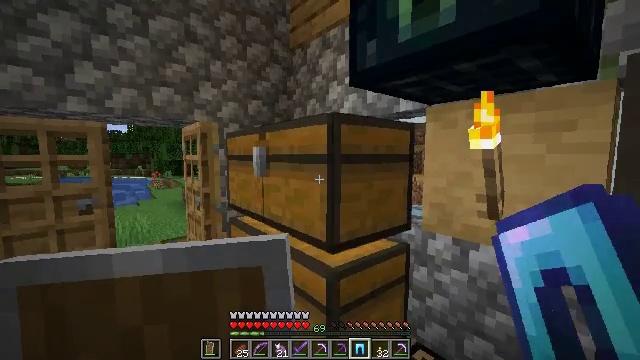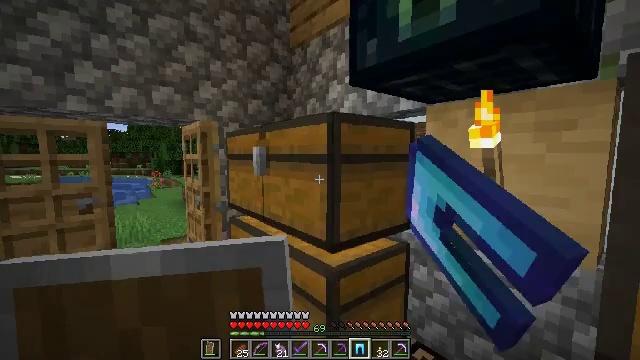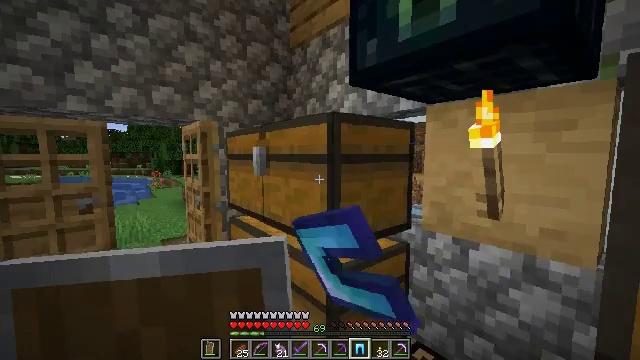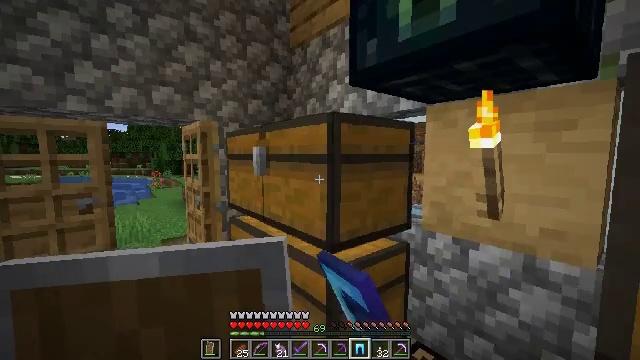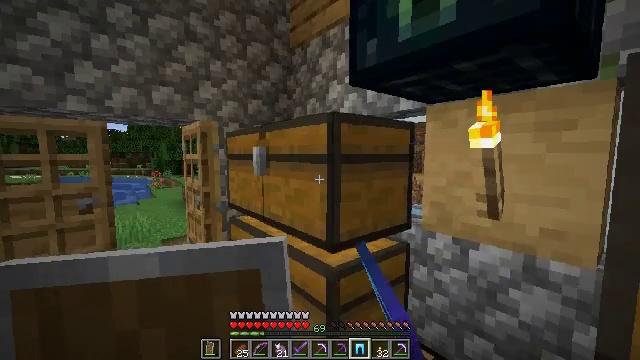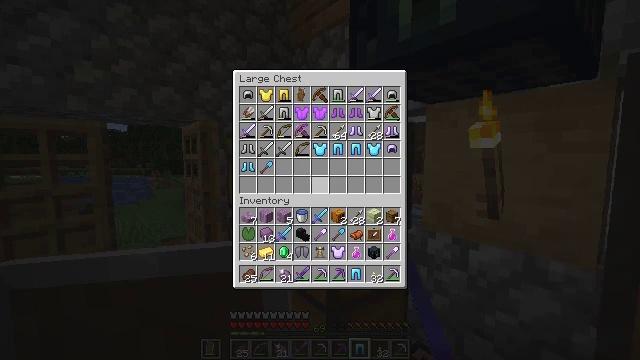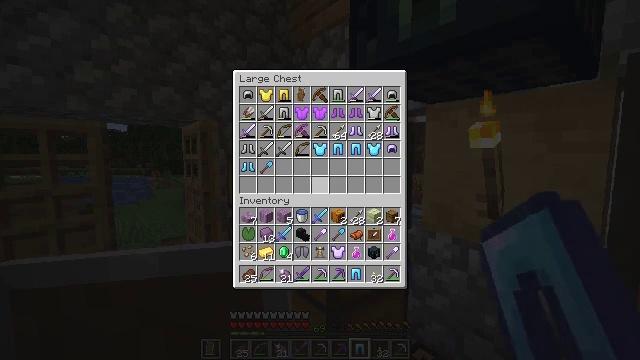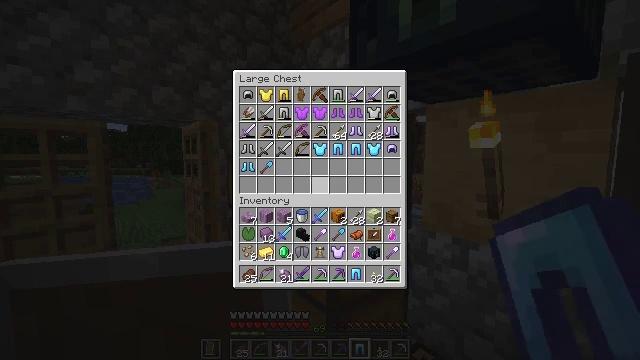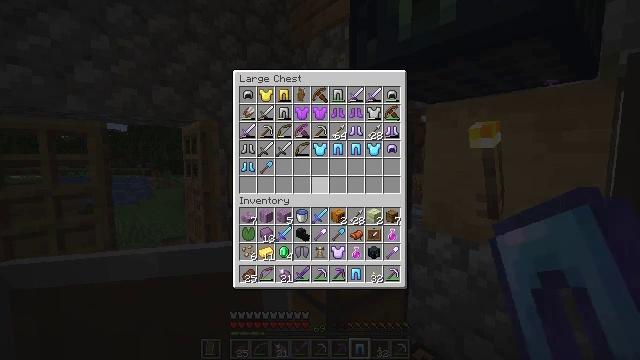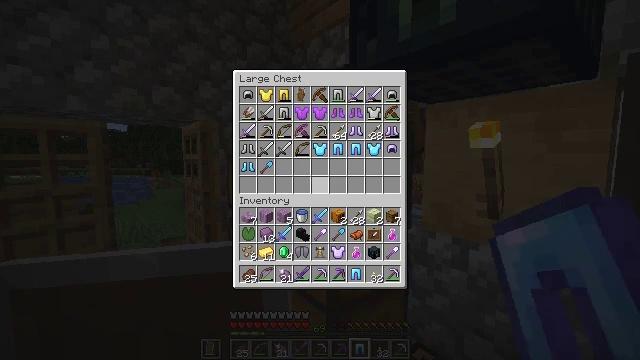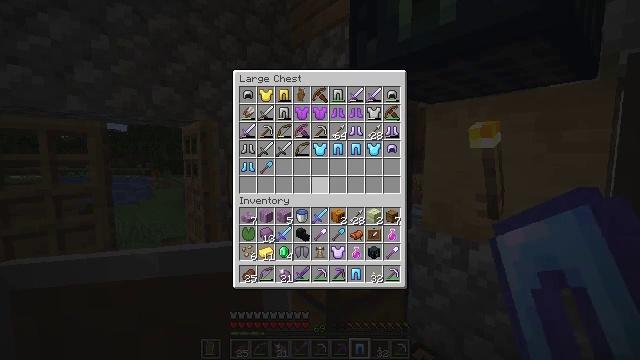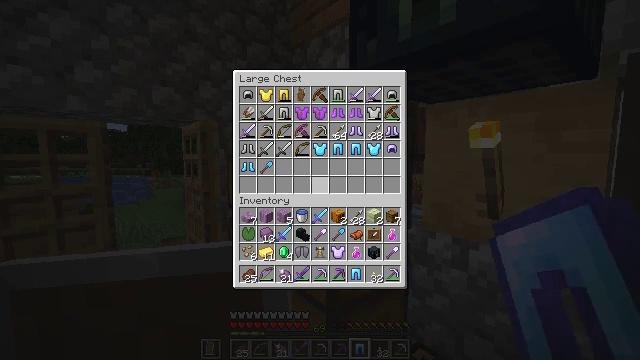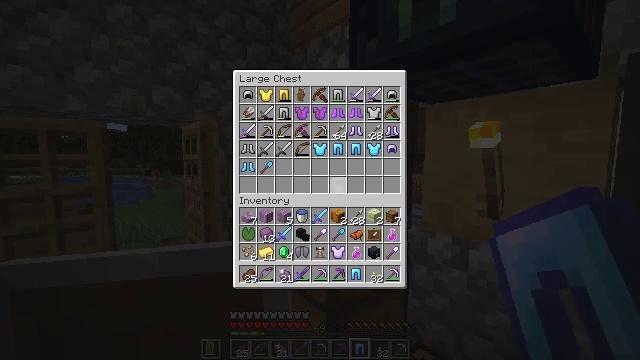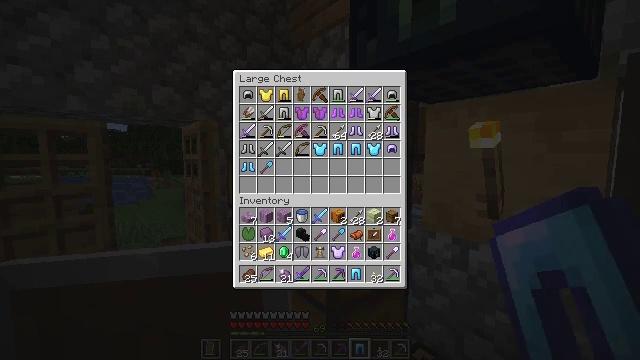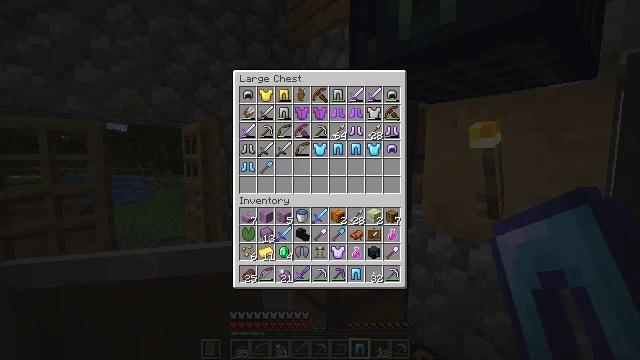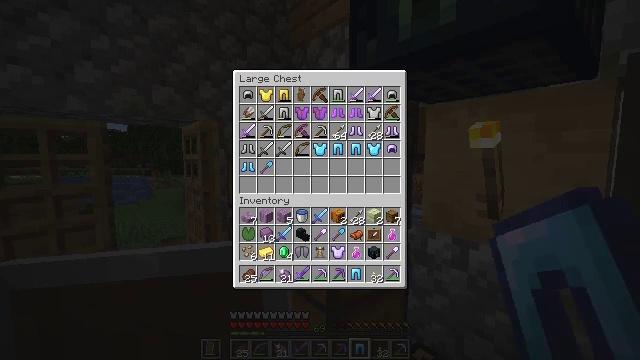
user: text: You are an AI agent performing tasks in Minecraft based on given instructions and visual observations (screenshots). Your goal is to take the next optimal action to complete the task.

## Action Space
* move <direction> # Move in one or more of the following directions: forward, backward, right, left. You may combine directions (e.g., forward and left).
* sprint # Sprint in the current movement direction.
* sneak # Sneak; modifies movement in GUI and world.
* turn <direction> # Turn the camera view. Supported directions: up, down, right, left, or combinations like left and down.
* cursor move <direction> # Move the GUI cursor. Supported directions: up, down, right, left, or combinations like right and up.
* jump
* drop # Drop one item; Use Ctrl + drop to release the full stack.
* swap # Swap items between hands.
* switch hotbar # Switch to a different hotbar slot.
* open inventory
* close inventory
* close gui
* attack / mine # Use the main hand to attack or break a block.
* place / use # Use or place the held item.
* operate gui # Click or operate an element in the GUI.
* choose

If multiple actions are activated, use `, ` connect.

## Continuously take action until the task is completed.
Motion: motion action
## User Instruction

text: Get a shulker box using shulker shells and a chest.
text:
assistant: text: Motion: use / place
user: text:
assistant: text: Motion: use / place
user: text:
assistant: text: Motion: no_op
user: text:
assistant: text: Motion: no_op
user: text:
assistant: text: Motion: no_op
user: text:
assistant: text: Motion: no_op
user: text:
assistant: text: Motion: no_op
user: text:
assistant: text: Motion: no_op
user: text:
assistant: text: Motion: no_op
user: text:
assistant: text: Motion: no_op
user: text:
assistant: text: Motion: no_op
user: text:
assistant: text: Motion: no_op
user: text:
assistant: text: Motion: sneak, turn right and down
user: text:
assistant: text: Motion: sneak
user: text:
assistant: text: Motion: sneak
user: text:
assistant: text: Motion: sneak
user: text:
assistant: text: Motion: sneak
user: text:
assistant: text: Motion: sneak
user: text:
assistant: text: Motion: sneak
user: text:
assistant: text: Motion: sneak
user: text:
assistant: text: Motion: sneak
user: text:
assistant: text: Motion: sneak
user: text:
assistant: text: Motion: sneak
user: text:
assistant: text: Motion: sneak, use / place
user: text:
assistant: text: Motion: sneak, use / place
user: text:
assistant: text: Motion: sneak, turn left, use / place
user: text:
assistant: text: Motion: sneak
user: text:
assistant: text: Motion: sneak, use / place
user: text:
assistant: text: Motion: sneak, use / place
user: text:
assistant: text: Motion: sneak, turn up